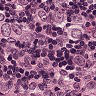
Metastatic tissue present: yes